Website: apple
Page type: billing-address
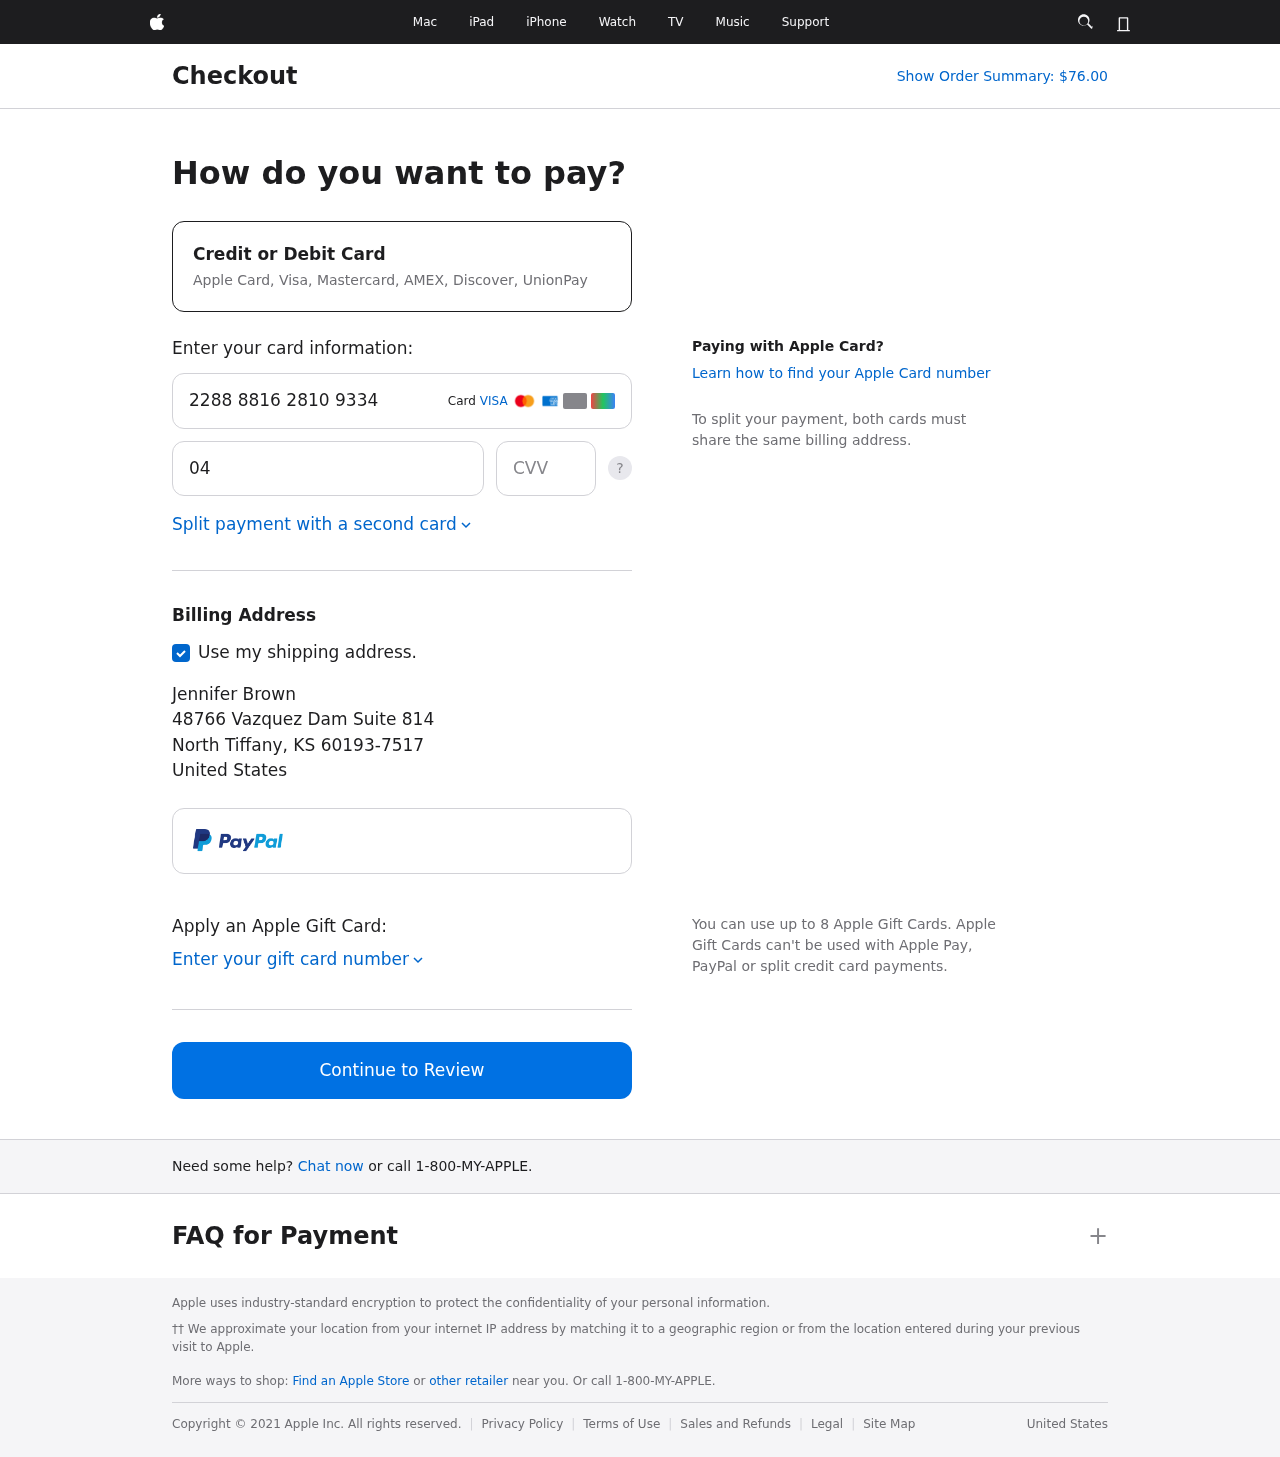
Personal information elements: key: PII_CARD_CVV
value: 509
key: PII_CARD_EXPIRY
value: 04/26
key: PII_CARD_NUMBER
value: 2288 8816 2810 9334
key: PII_CITY
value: North Tiffany
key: PII_COUNTRY
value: United States
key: PII_FULLNAME
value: Jennifer Brown
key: PII_POSTCODE_FULL
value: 60193-7517
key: PII_STATE_ABBR
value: KS
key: PII_STREET
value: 48766 Vazquez Dam Suite 814
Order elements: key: ORDER_TOTAL
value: Show Order Summary: $76.00